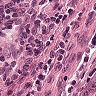
Metastatic tissue present: no